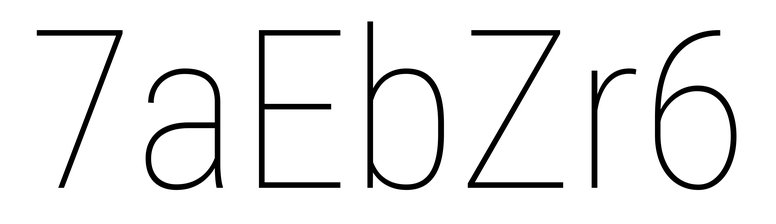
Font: Roboto_Condensed_Thin